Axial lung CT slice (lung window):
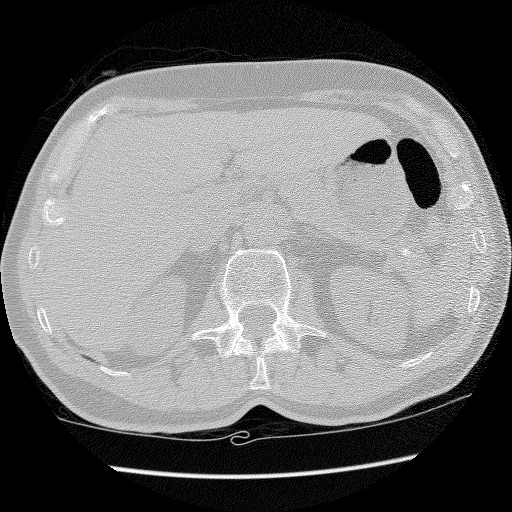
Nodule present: no